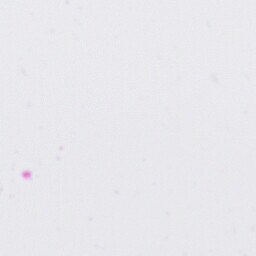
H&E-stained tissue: Liver